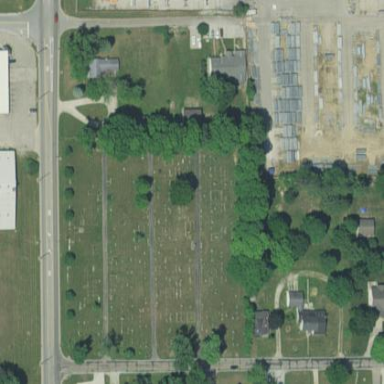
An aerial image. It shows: Cemetery.